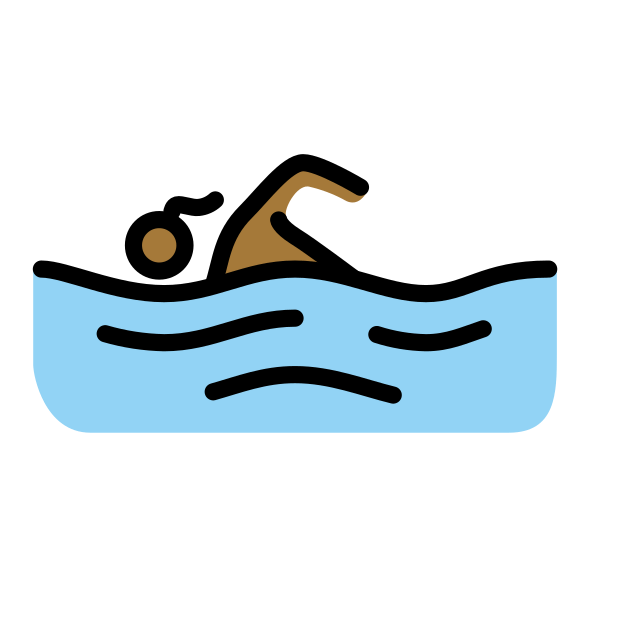
woman swimming: medium-dark skin tone